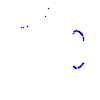
Particle: proton